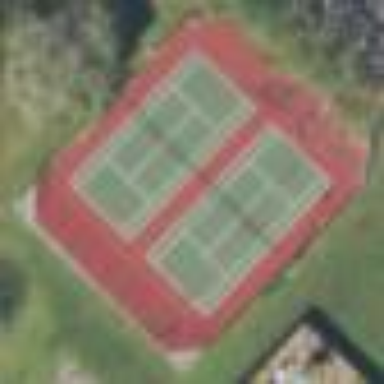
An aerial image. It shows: Tennis court on pitch.